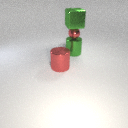
large green metal cube above small red metal sphere